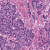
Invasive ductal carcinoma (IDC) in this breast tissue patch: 1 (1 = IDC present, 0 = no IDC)